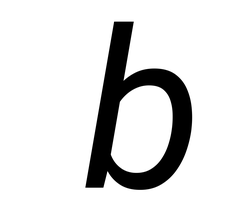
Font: Roboto-Italic_Italic